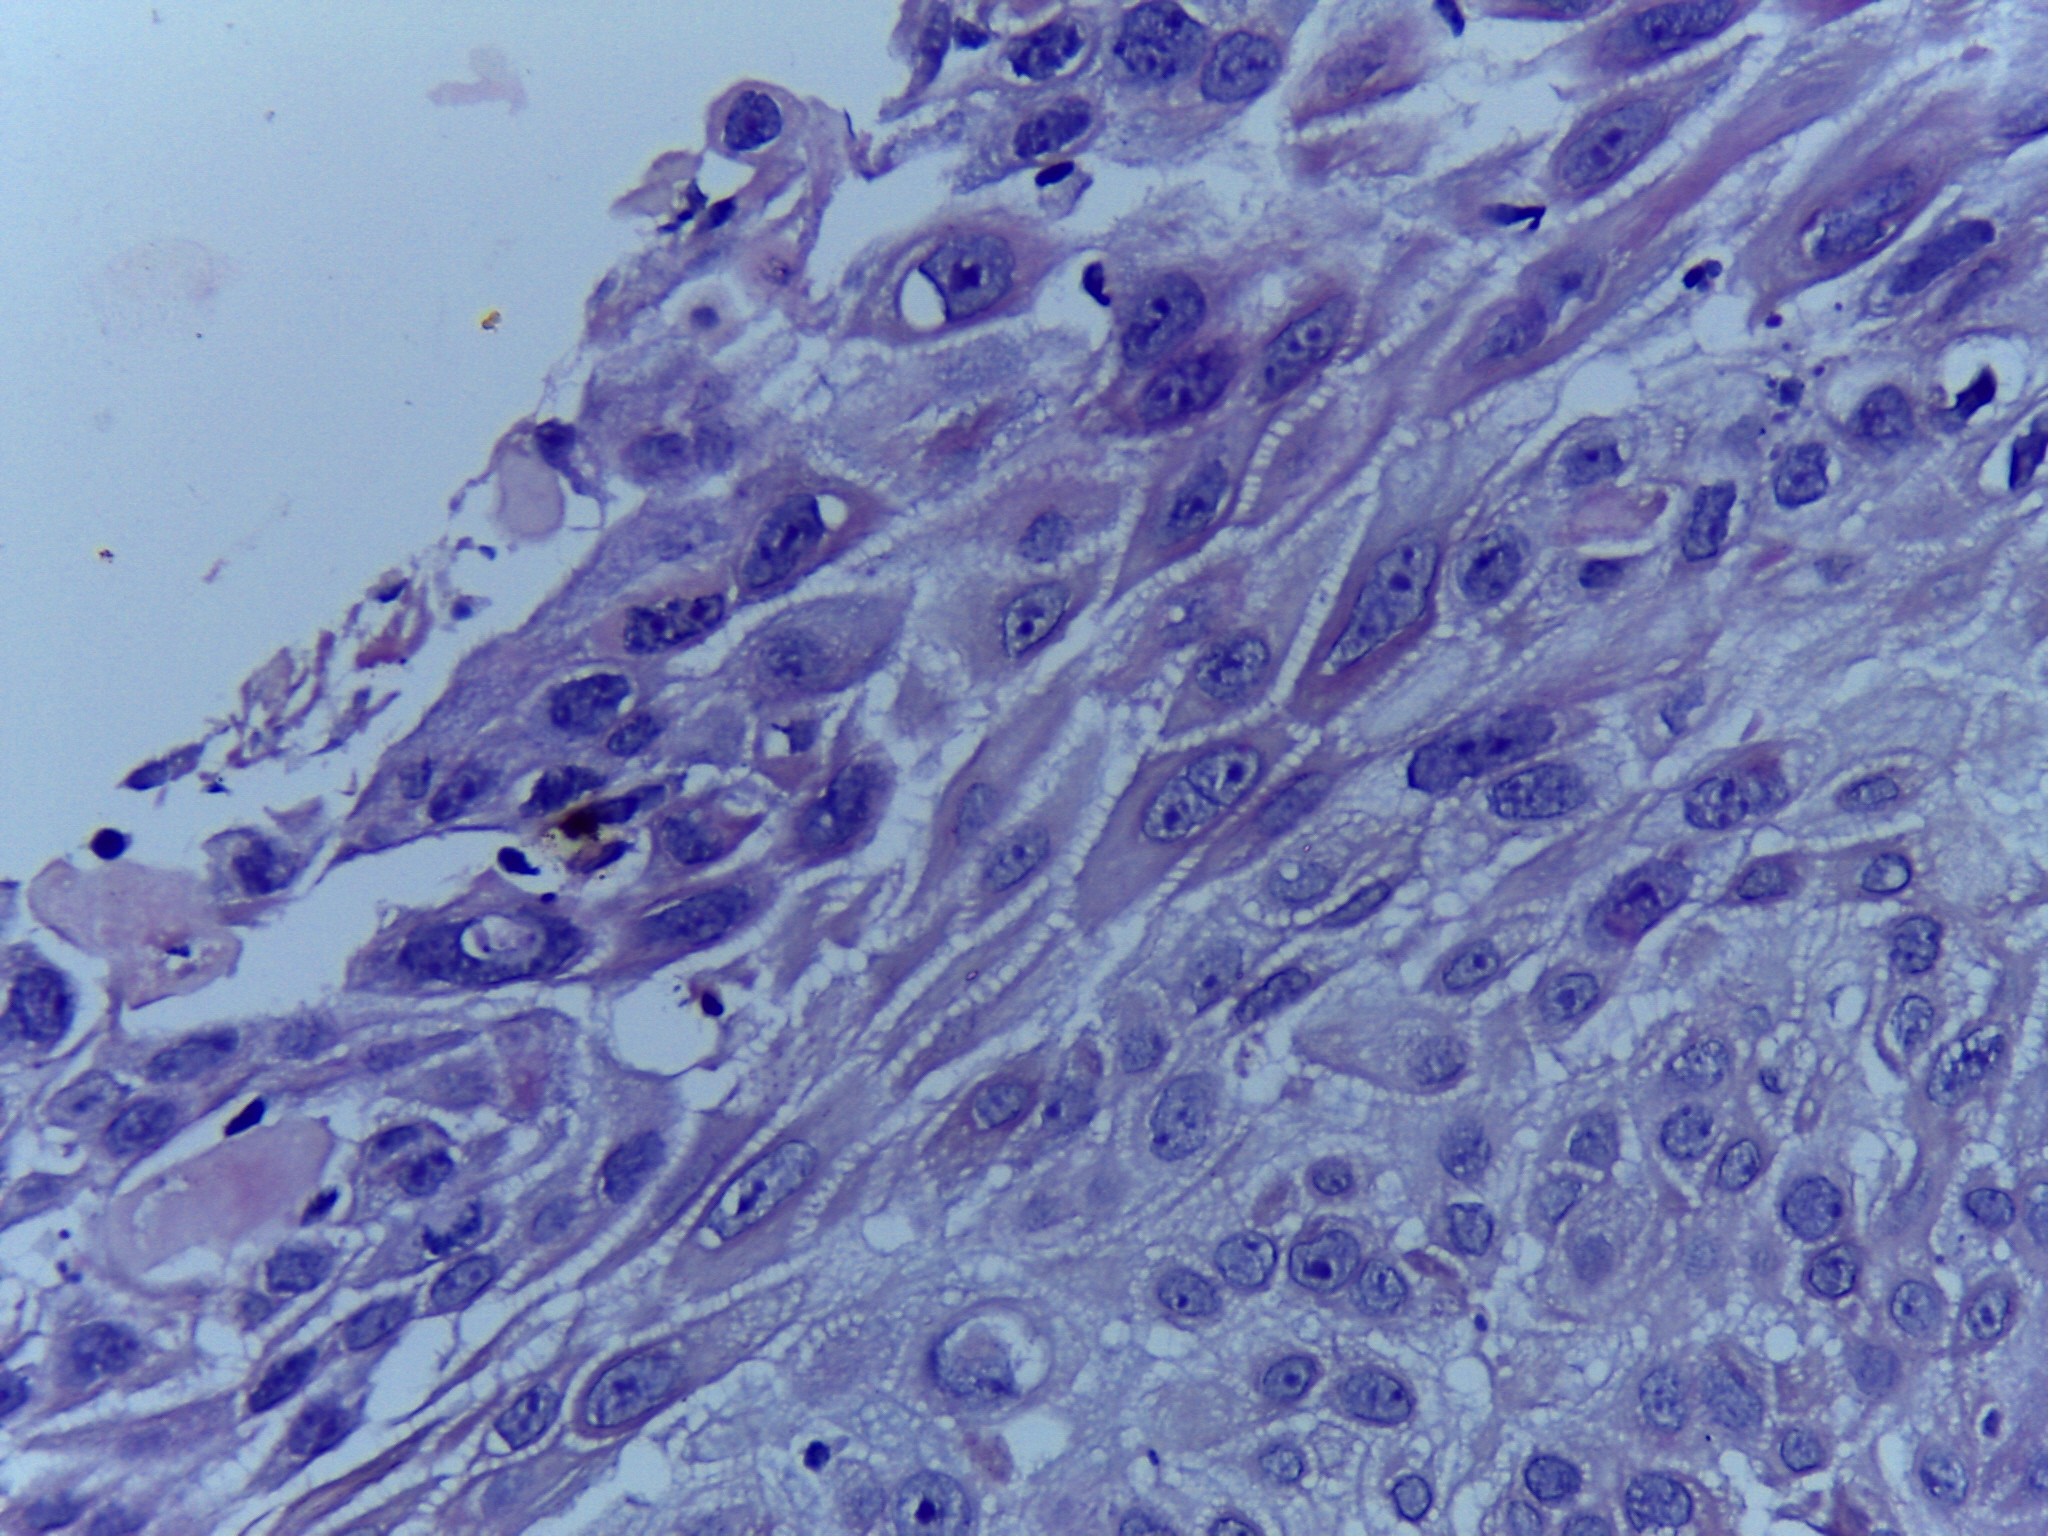
Diagnosis: OSCC